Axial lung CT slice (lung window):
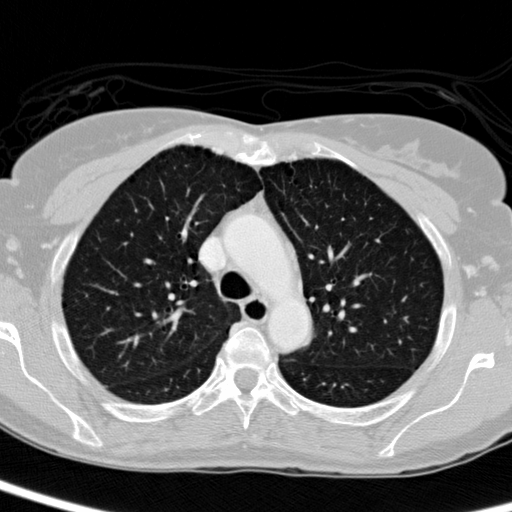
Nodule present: no